Field crop: tomato
Growth stage: 1
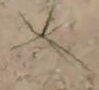
Species: cyperus